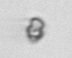
Label: Heterocapsa_rotundata